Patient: sex M, age 23
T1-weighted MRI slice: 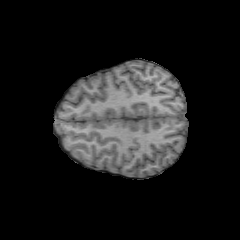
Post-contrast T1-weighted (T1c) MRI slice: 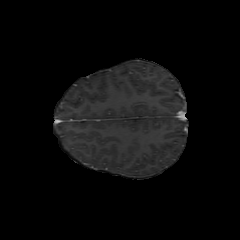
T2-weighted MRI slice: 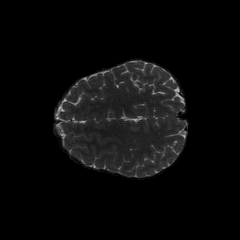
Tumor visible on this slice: no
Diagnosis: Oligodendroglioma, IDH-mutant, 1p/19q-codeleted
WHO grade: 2